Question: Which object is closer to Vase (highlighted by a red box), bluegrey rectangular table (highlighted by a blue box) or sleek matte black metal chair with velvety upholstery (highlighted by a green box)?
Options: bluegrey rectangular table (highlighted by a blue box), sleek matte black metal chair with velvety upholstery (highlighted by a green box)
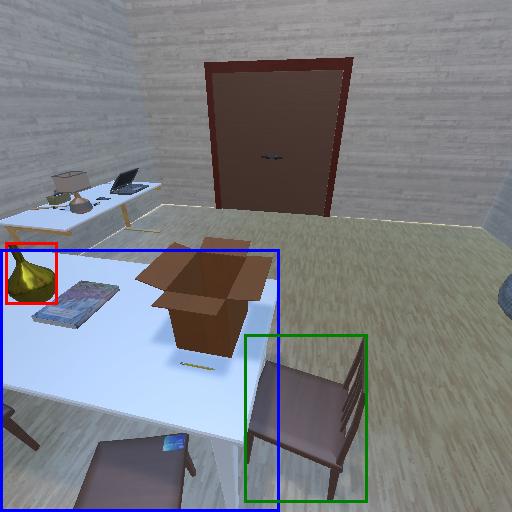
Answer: bluegrey rectangular table (highlighted by a blue box)